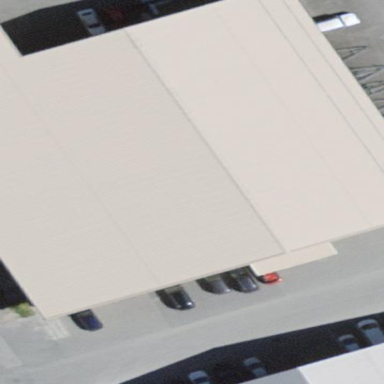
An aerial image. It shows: Industrial building.